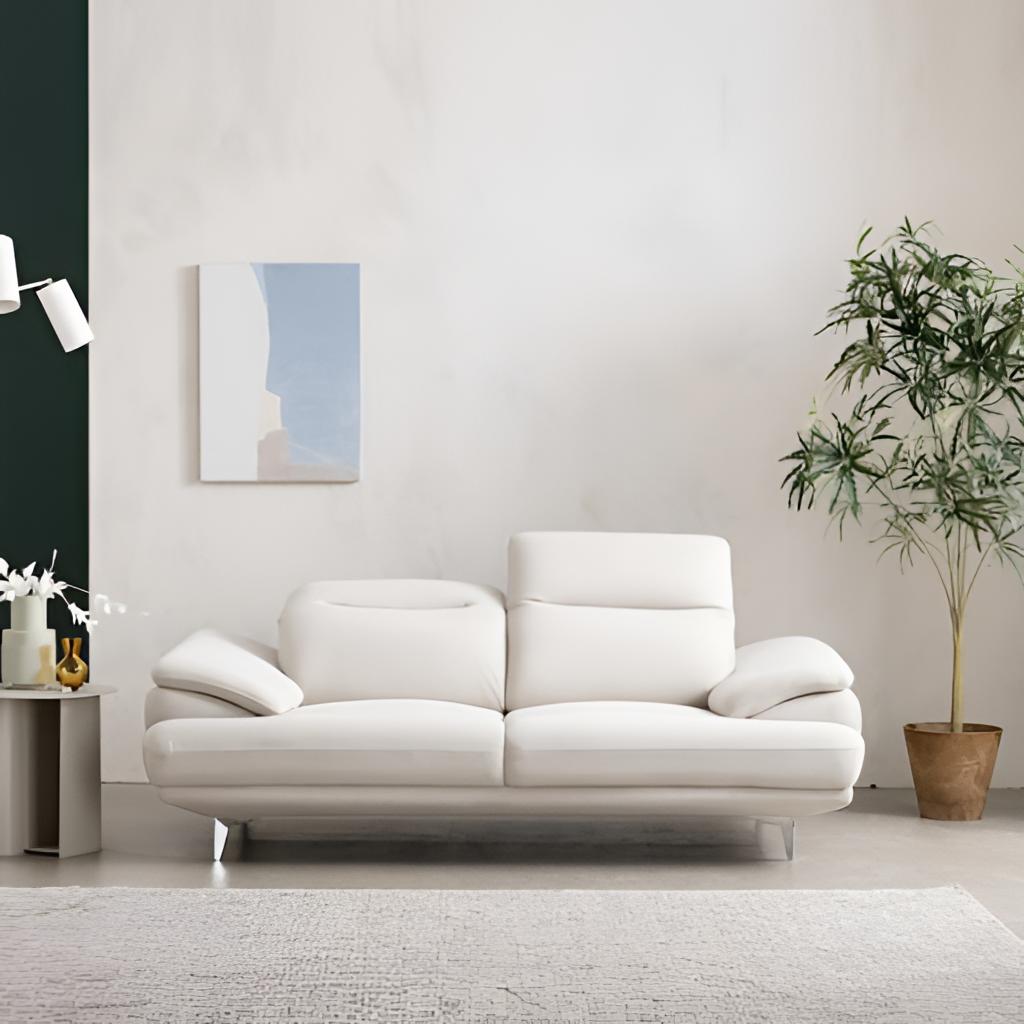
white leather sofa, living room, contemporary, paint wallpaper, with vertical two tone pattern, tile flooring, with smooth pattern